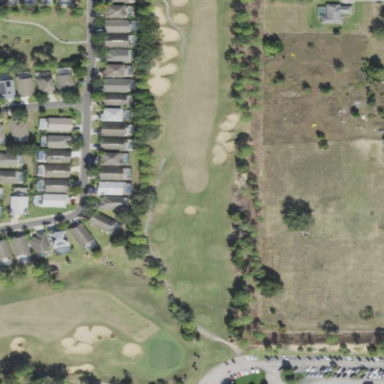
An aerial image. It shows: Area with grass used as rough in golf course.